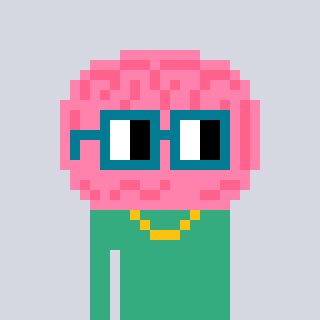
a pixel art character with square dark green glasses, a brain-shaped head and a teal-colored body on a cool background